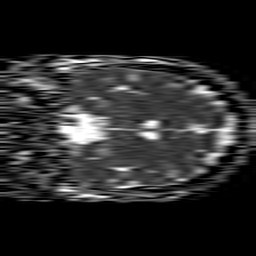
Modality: ADC
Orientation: coronal
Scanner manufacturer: philips
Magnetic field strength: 1.5 T
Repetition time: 4.6 s
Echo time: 0.08517 s